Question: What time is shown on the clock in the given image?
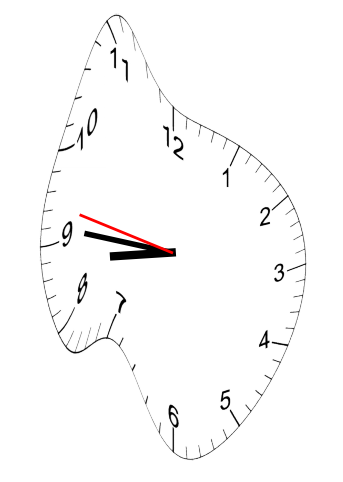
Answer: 08:45:47